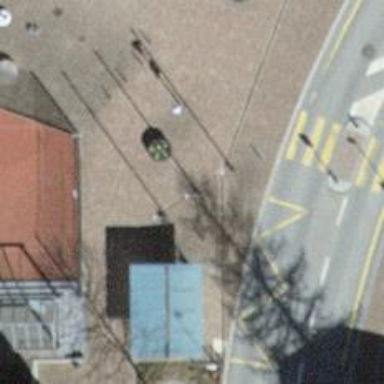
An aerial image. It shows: Bicycle parking area.